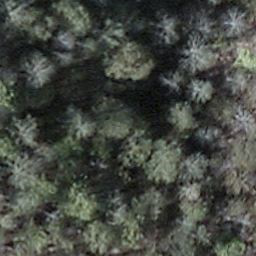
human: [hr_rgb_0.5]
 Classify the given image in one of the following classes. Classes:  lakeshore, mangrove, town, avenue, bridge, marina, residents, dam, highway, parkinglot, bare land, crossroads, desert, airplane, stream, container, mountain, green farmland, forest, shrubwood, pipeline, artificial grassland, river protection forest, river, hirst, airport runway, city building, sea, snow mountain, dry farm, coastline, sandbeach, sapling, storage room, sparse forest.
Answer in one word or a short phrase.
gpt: shrubwood